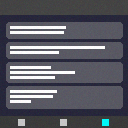
Screen state: on